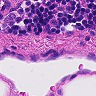
Metastatic tissue present: no